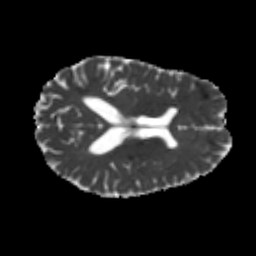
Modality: MD
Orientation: axial
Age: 26
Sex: male
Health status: healthy
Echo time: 0.074 s